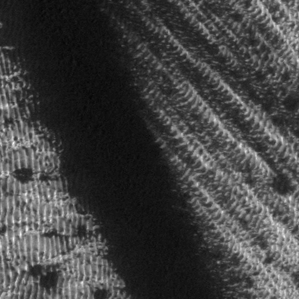
Label: frost